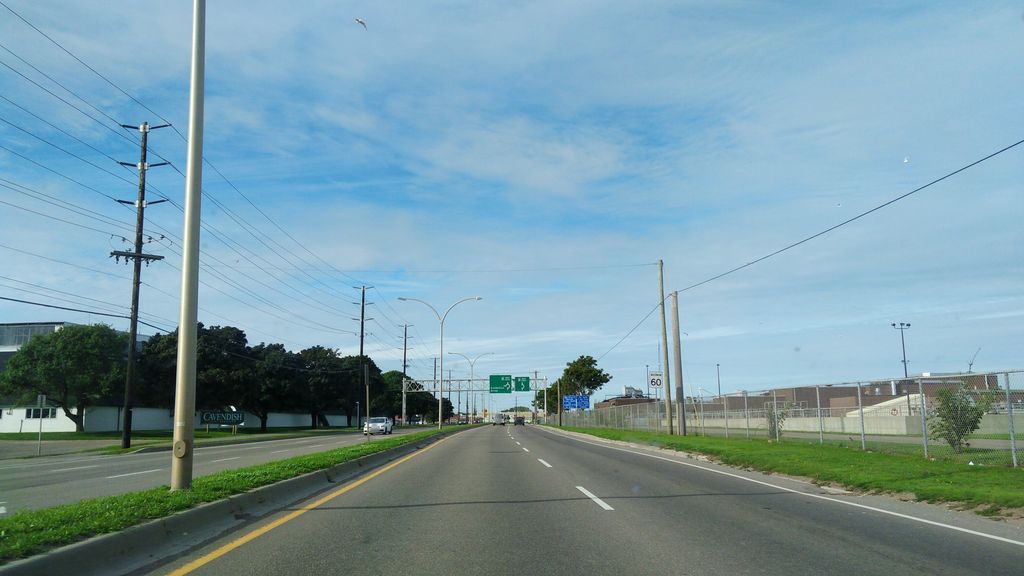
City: charlottetown